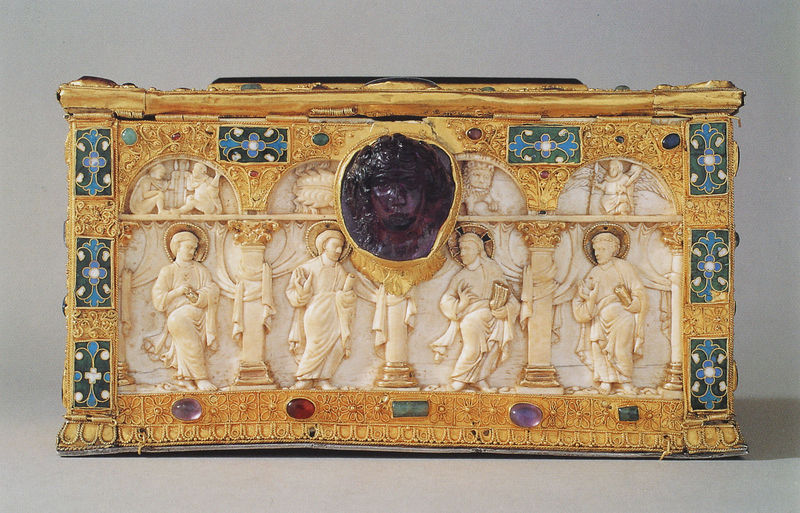
Titel: Servatiusreliquiar, sog. Reliquienkasten Ottos I.
Standort: Quedlinburg (EU - D - Sachsen-Anhalt)
Schlagwörter: blau, flügel, kopf, menschen, blumen, grau, männer, säule, säulen, ornament, steine, gold, edelsteine, engel, relief, ornamente, verzierung, foto, truhe, deckel, buch, kiste, kapitell, intarsien, schnitzerei, heiligenschein, nimbus, christus, jesus, scharnier, edelstein, schriftrolle, löwe, heilige, email, schrein, kästchen, reliquie, krebs, rubin, elfenbein, smaragd, apostel, gemme, reliquiar, camee